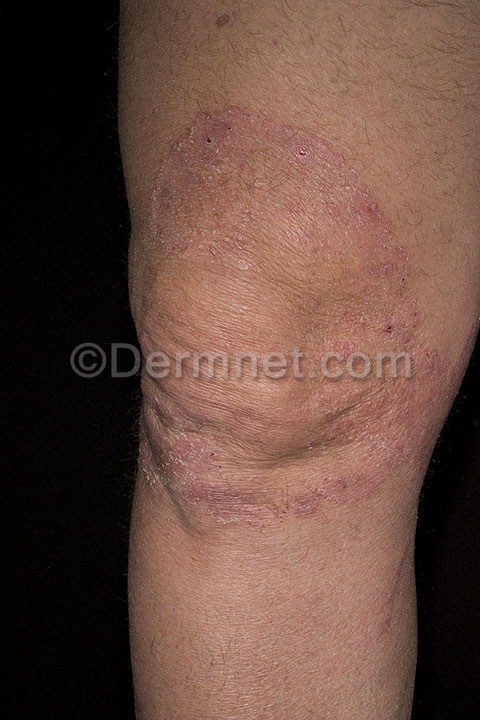
Disease: Tinea Ringworm Candidiasis and other Fungal Infections